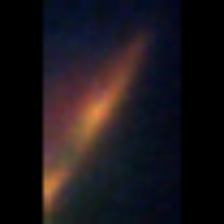
Taxon: Pennate
Group: Diatoms